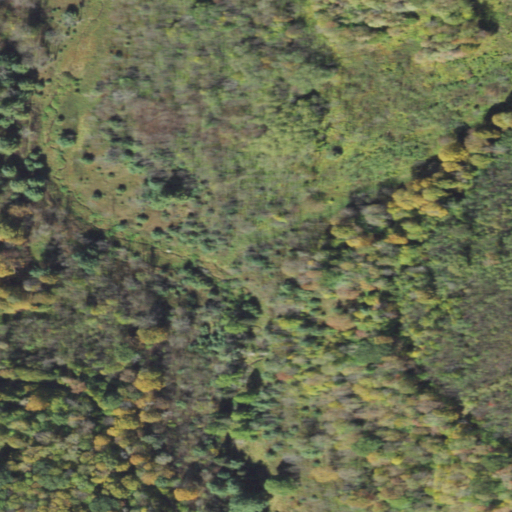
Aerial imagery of valley in Pennsylvania named Bobsled Hollow containing deciduous forest, mixed forest, and shrub